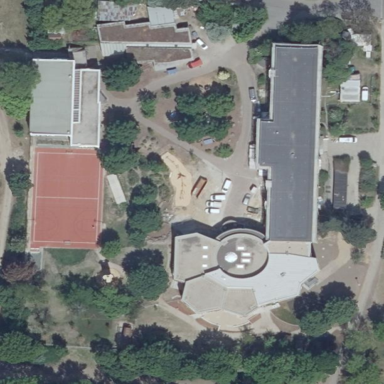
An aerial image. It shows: School.